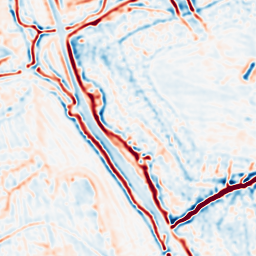
Category: multiscale
Decomposition family: log
Decomposition parameters: sigma: 2
Upsampling method: edge_directed
Upsampling parameters: scale: 2
Upsampling scale: 2